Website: apple-inc
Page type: customer-info-address
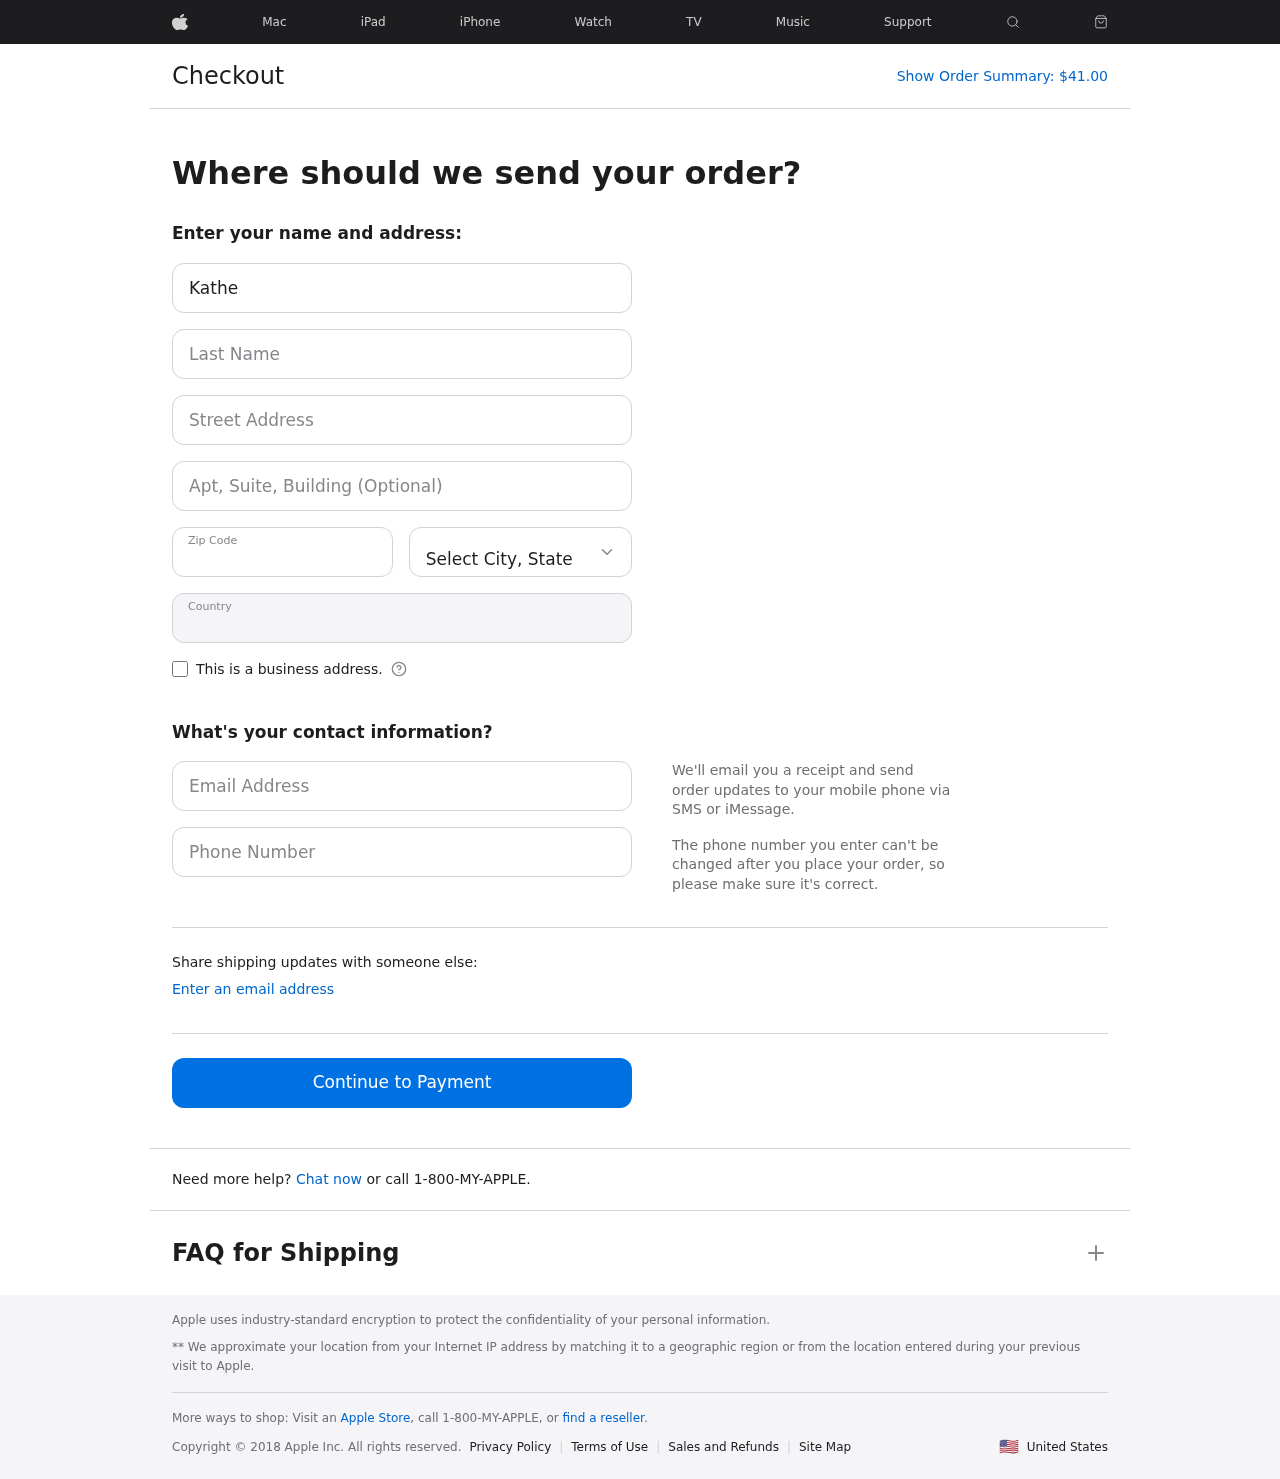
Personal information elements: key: PII_CITY_STATE
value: New Rachel, UT
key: PII_COUNTRY
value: United States
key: PII_EMAIL
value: katherinesmith@yahoo.com
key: PII_FIRSTNAME
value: Katherine
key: PII_LASTNAME
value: Smith
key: PII_PHONE
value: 2166758257
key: PII_POSTCODE
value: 35238
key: PII_STREET
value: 5317 Rose Heights Apt. 763
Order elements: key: ORDER_TOTAL
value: $41.00